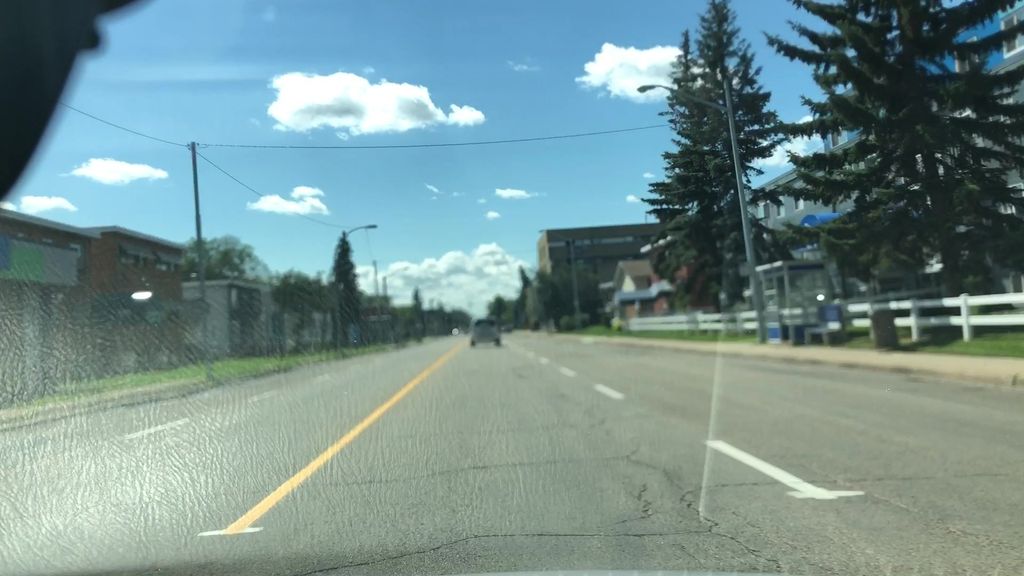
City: edmonton